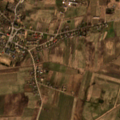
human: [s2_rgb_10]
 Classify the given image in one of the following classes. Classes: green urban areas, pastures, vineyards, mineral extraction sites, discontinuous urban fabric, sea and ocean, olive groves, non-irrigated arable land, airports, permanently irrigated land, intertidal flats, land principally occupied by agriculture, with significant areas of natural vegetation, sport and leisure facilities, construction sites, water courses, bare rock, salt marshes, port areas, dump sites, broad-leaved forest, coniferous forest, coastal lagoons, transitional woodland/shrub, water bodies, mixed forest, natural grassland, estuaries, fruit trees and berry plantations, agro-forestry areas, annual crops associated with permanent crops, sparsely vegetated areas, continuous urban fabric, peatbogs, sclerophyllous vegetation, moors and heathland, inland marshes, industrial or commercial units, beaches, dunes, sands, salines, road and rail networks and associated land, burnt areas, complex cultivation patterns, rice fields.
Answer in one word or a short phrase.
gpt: discontinuous urban fabric, non-irrigated arable land, pastures, complex cultivation patterns